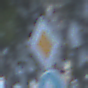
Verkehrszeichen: Vorfahrtsstrasse
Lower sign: VorgeschriebeneFahrtrichtungGeradeausOderRechts
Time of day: MorningAfternoon
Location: Outdoor (Nature)
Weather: Clear
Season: Winter
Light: Natural